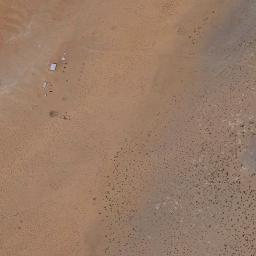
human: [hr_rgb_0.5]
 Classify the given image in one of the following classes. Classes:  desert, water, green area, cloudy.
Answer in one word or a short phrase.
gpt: desert